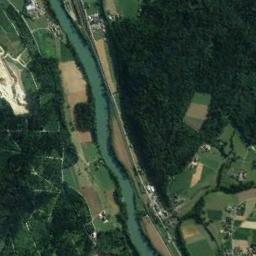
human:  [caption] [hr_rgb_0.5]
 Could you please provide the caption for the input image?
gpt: The river is surrounded by trees .

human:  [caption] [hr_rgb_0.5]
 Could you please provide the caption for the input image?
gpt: The green river is flanked by some fields, Forests and villages .

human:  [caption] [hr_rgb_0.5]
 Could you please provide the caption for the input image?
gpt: The river goes through farmland and trees .

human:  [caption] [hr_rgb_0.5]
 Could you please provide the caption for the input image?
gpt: A curved, Light green river with vertical waves, Green and tan mixed fields on both sides of the bank, Forests, And large buildings .

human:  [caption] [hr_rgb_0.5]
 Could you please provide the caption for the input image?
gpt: There are many farmlands and several green forests near the river .